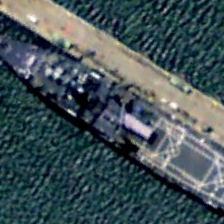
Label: combat